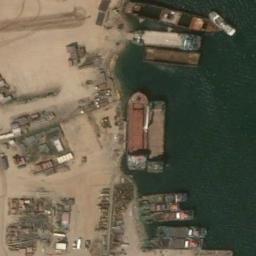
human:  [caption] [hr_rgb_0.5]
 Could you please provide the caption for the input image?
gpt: Some ships are docked at the cargo terminal and the water is dark green .

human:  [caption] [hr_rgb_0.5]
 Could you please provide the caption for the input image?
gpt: Seventy-eight bulk carriers docked at the dock, Like sand and gravel on the dock .

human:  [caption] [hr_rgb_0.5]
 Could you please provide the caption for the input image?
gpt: There are many ships in the green water on the shore .

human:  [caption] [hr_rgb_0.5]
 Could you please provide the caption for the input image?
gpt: There are many buildings of different shapes and sizes beside the ships .

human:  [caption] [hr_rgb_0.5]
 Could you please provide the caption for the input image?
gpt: There are some ships at the harbor .